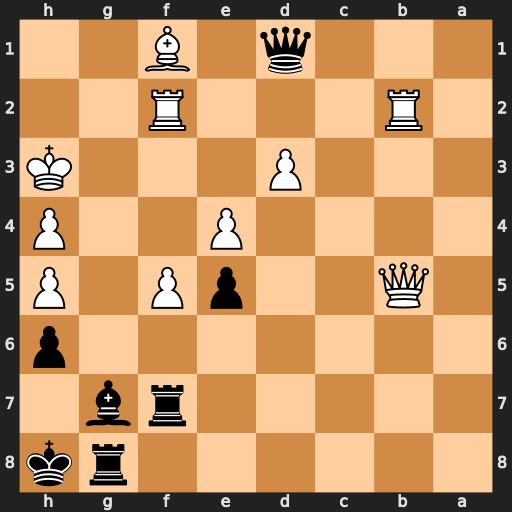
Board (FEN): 6rk/5rb1/7p/1Q2pP1P/4P2P/3P3K/1R3R2/3q1B2
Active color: b
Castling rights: -
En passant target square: -
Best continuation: Bf6 Kh2 Rfg7 Qb6 Bxh4